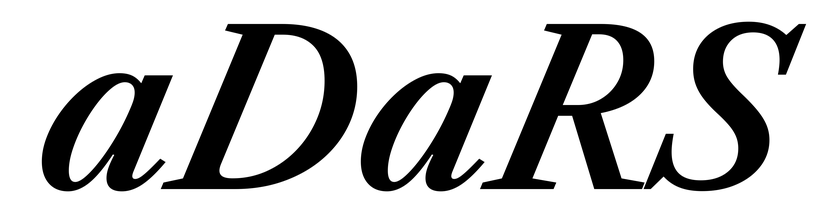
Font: LibreCaslonText-Italic_SemiBold_Italic